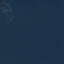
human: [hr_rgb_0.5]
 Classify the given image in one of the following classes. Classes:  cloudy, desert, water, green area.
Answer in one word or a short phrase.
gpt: water